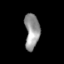
Tissue: skin
Cell type: Fibroblasts
Senescence score: 0.7247
Nuclear area (px): 509
Mean DAPI intensity: 149.631